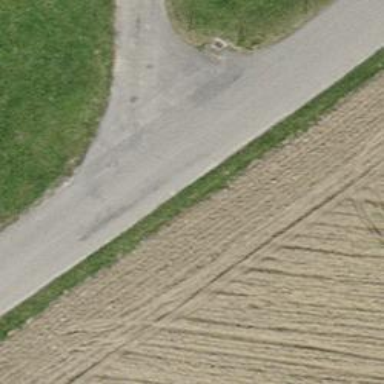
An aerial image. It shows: Unclassified road with asphalt surface.